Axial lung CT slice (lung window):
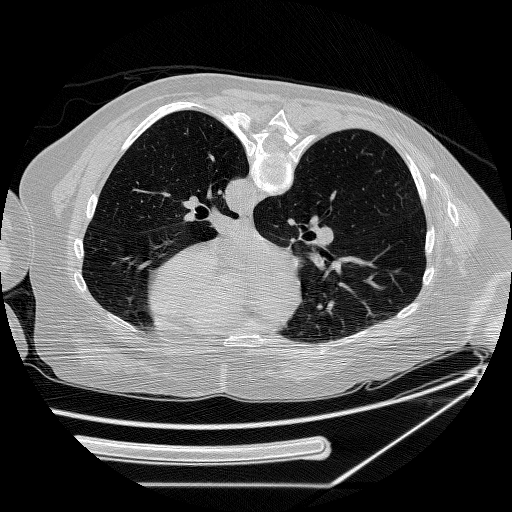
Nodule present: no